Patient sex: M
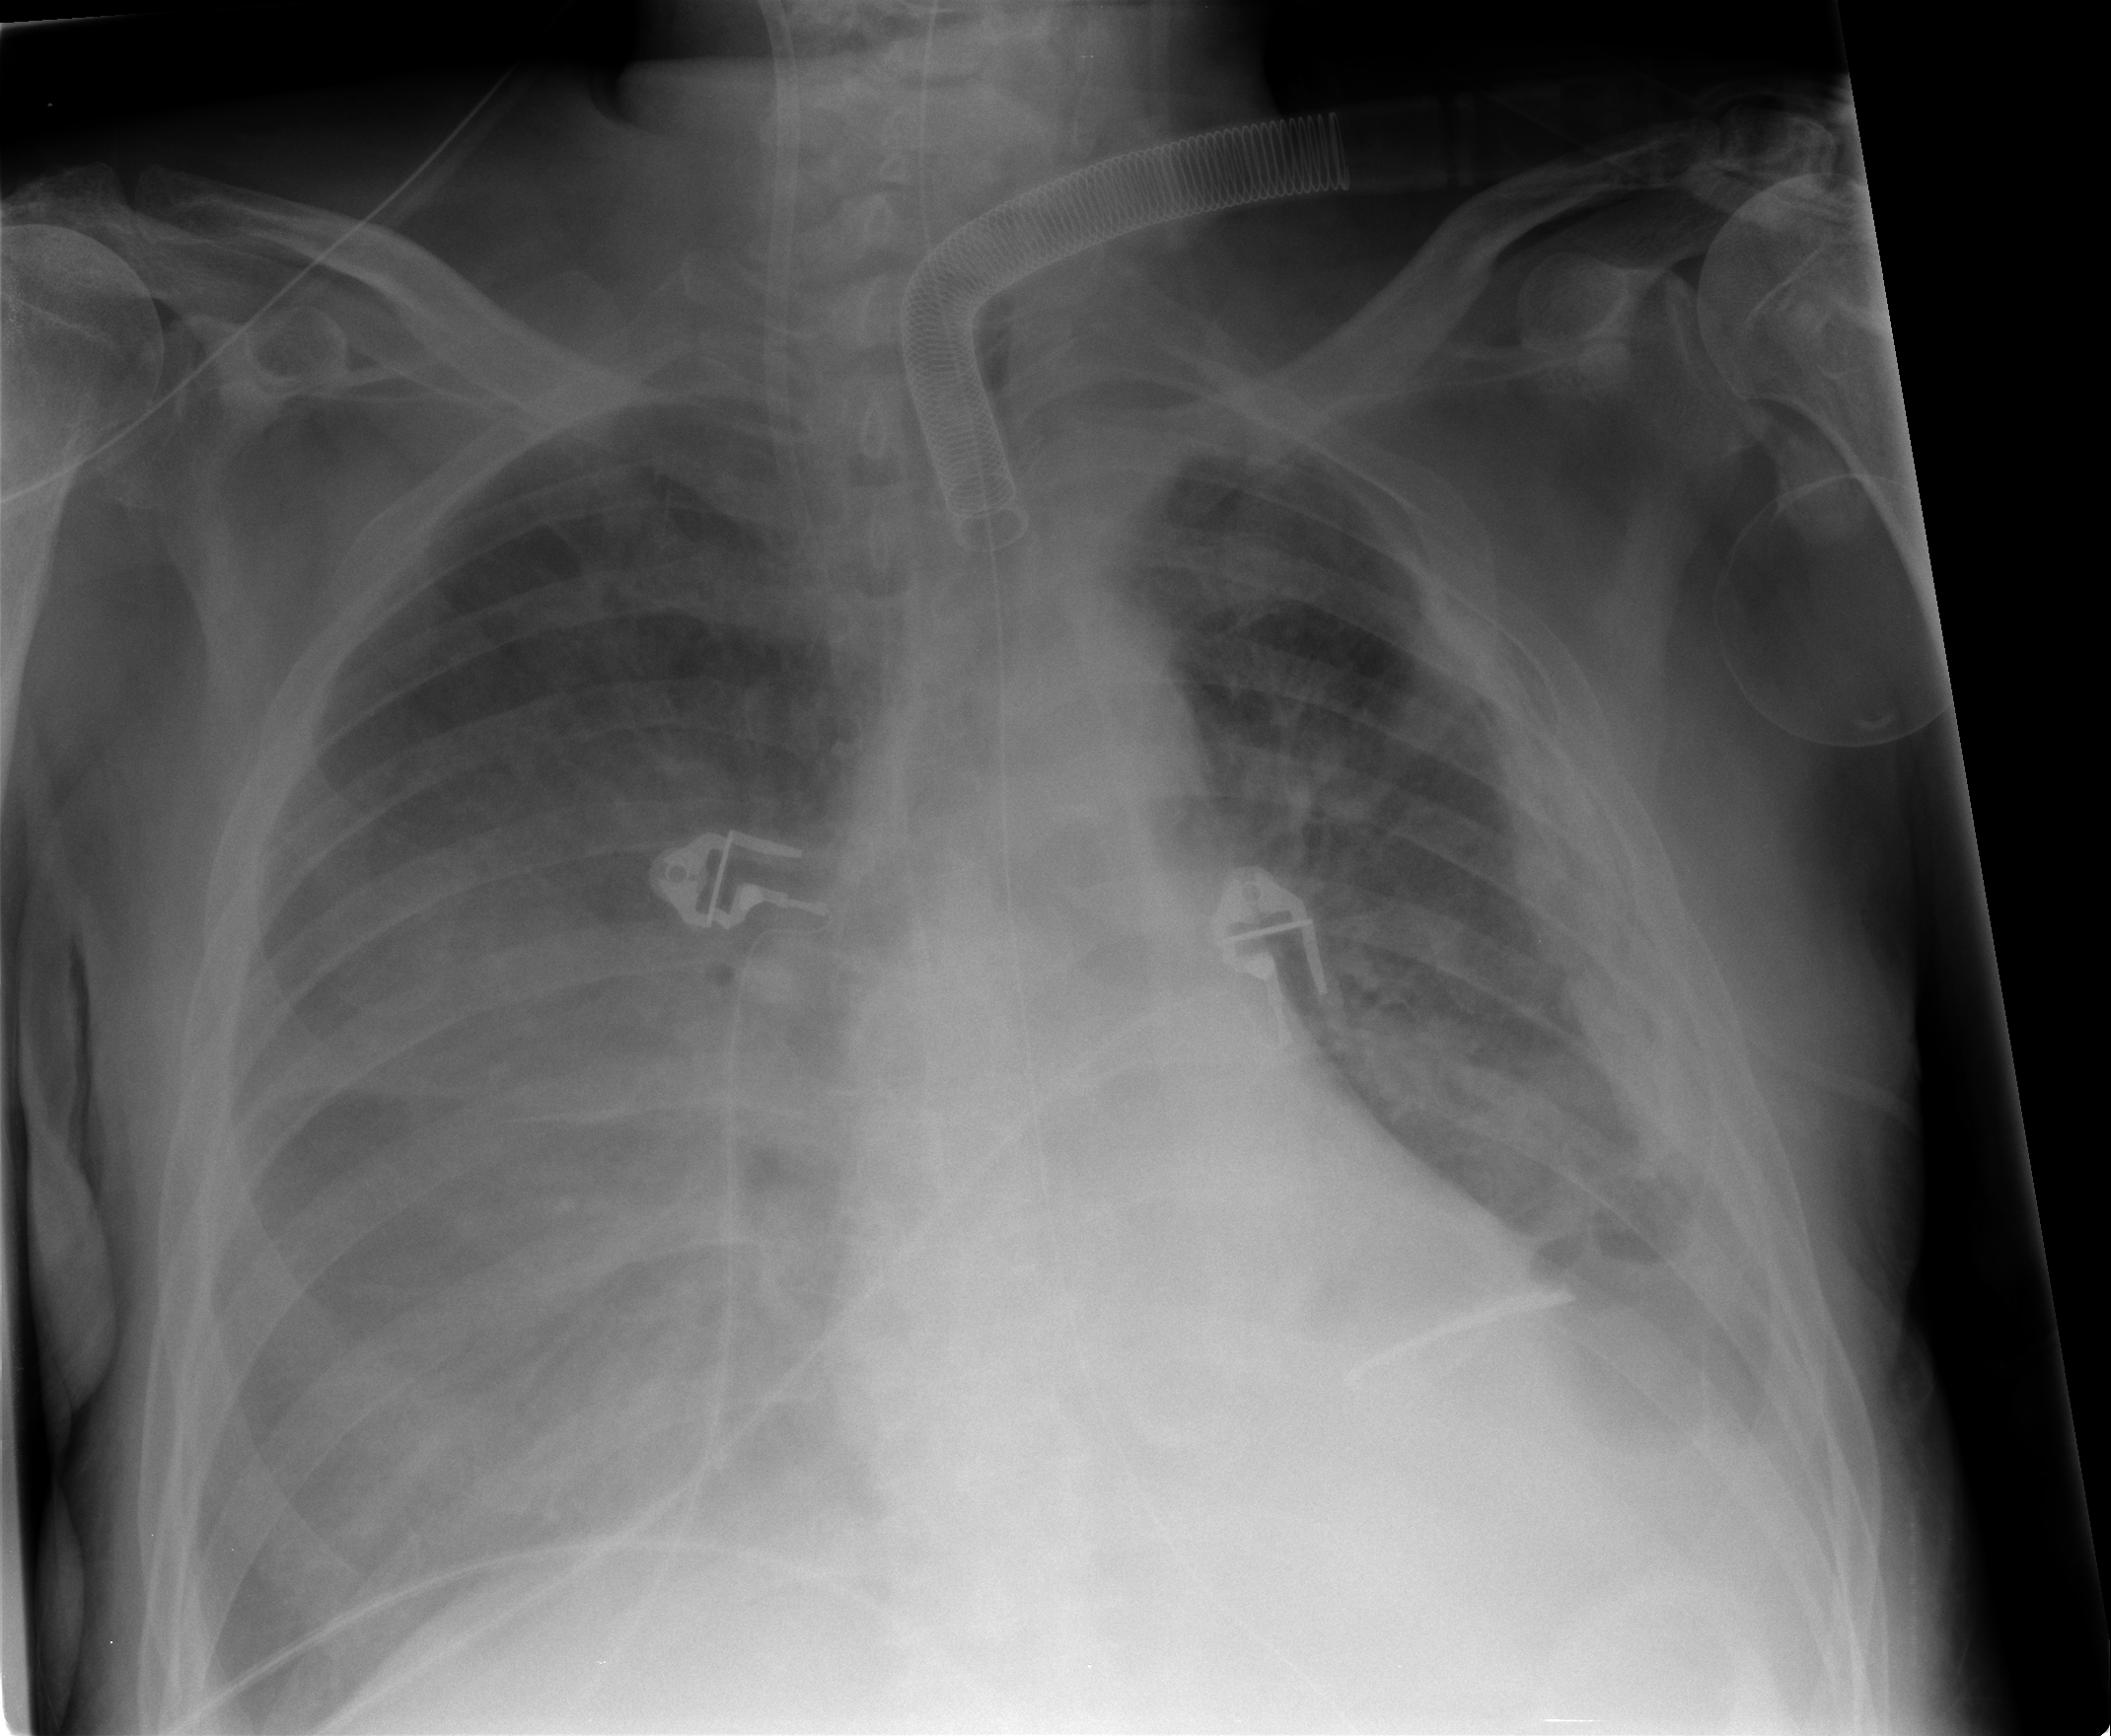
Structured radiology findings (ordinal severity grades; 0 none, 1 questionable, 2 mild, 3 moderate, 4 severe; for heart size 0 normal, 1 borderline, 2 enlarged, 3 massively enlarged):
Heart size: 0
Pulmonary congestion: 2
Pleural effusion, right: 2
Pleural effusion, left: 1
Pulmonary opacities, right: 3
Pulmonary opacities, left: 2
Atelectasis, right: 1
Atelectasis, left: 1